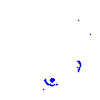
Particle: electron